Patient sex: M
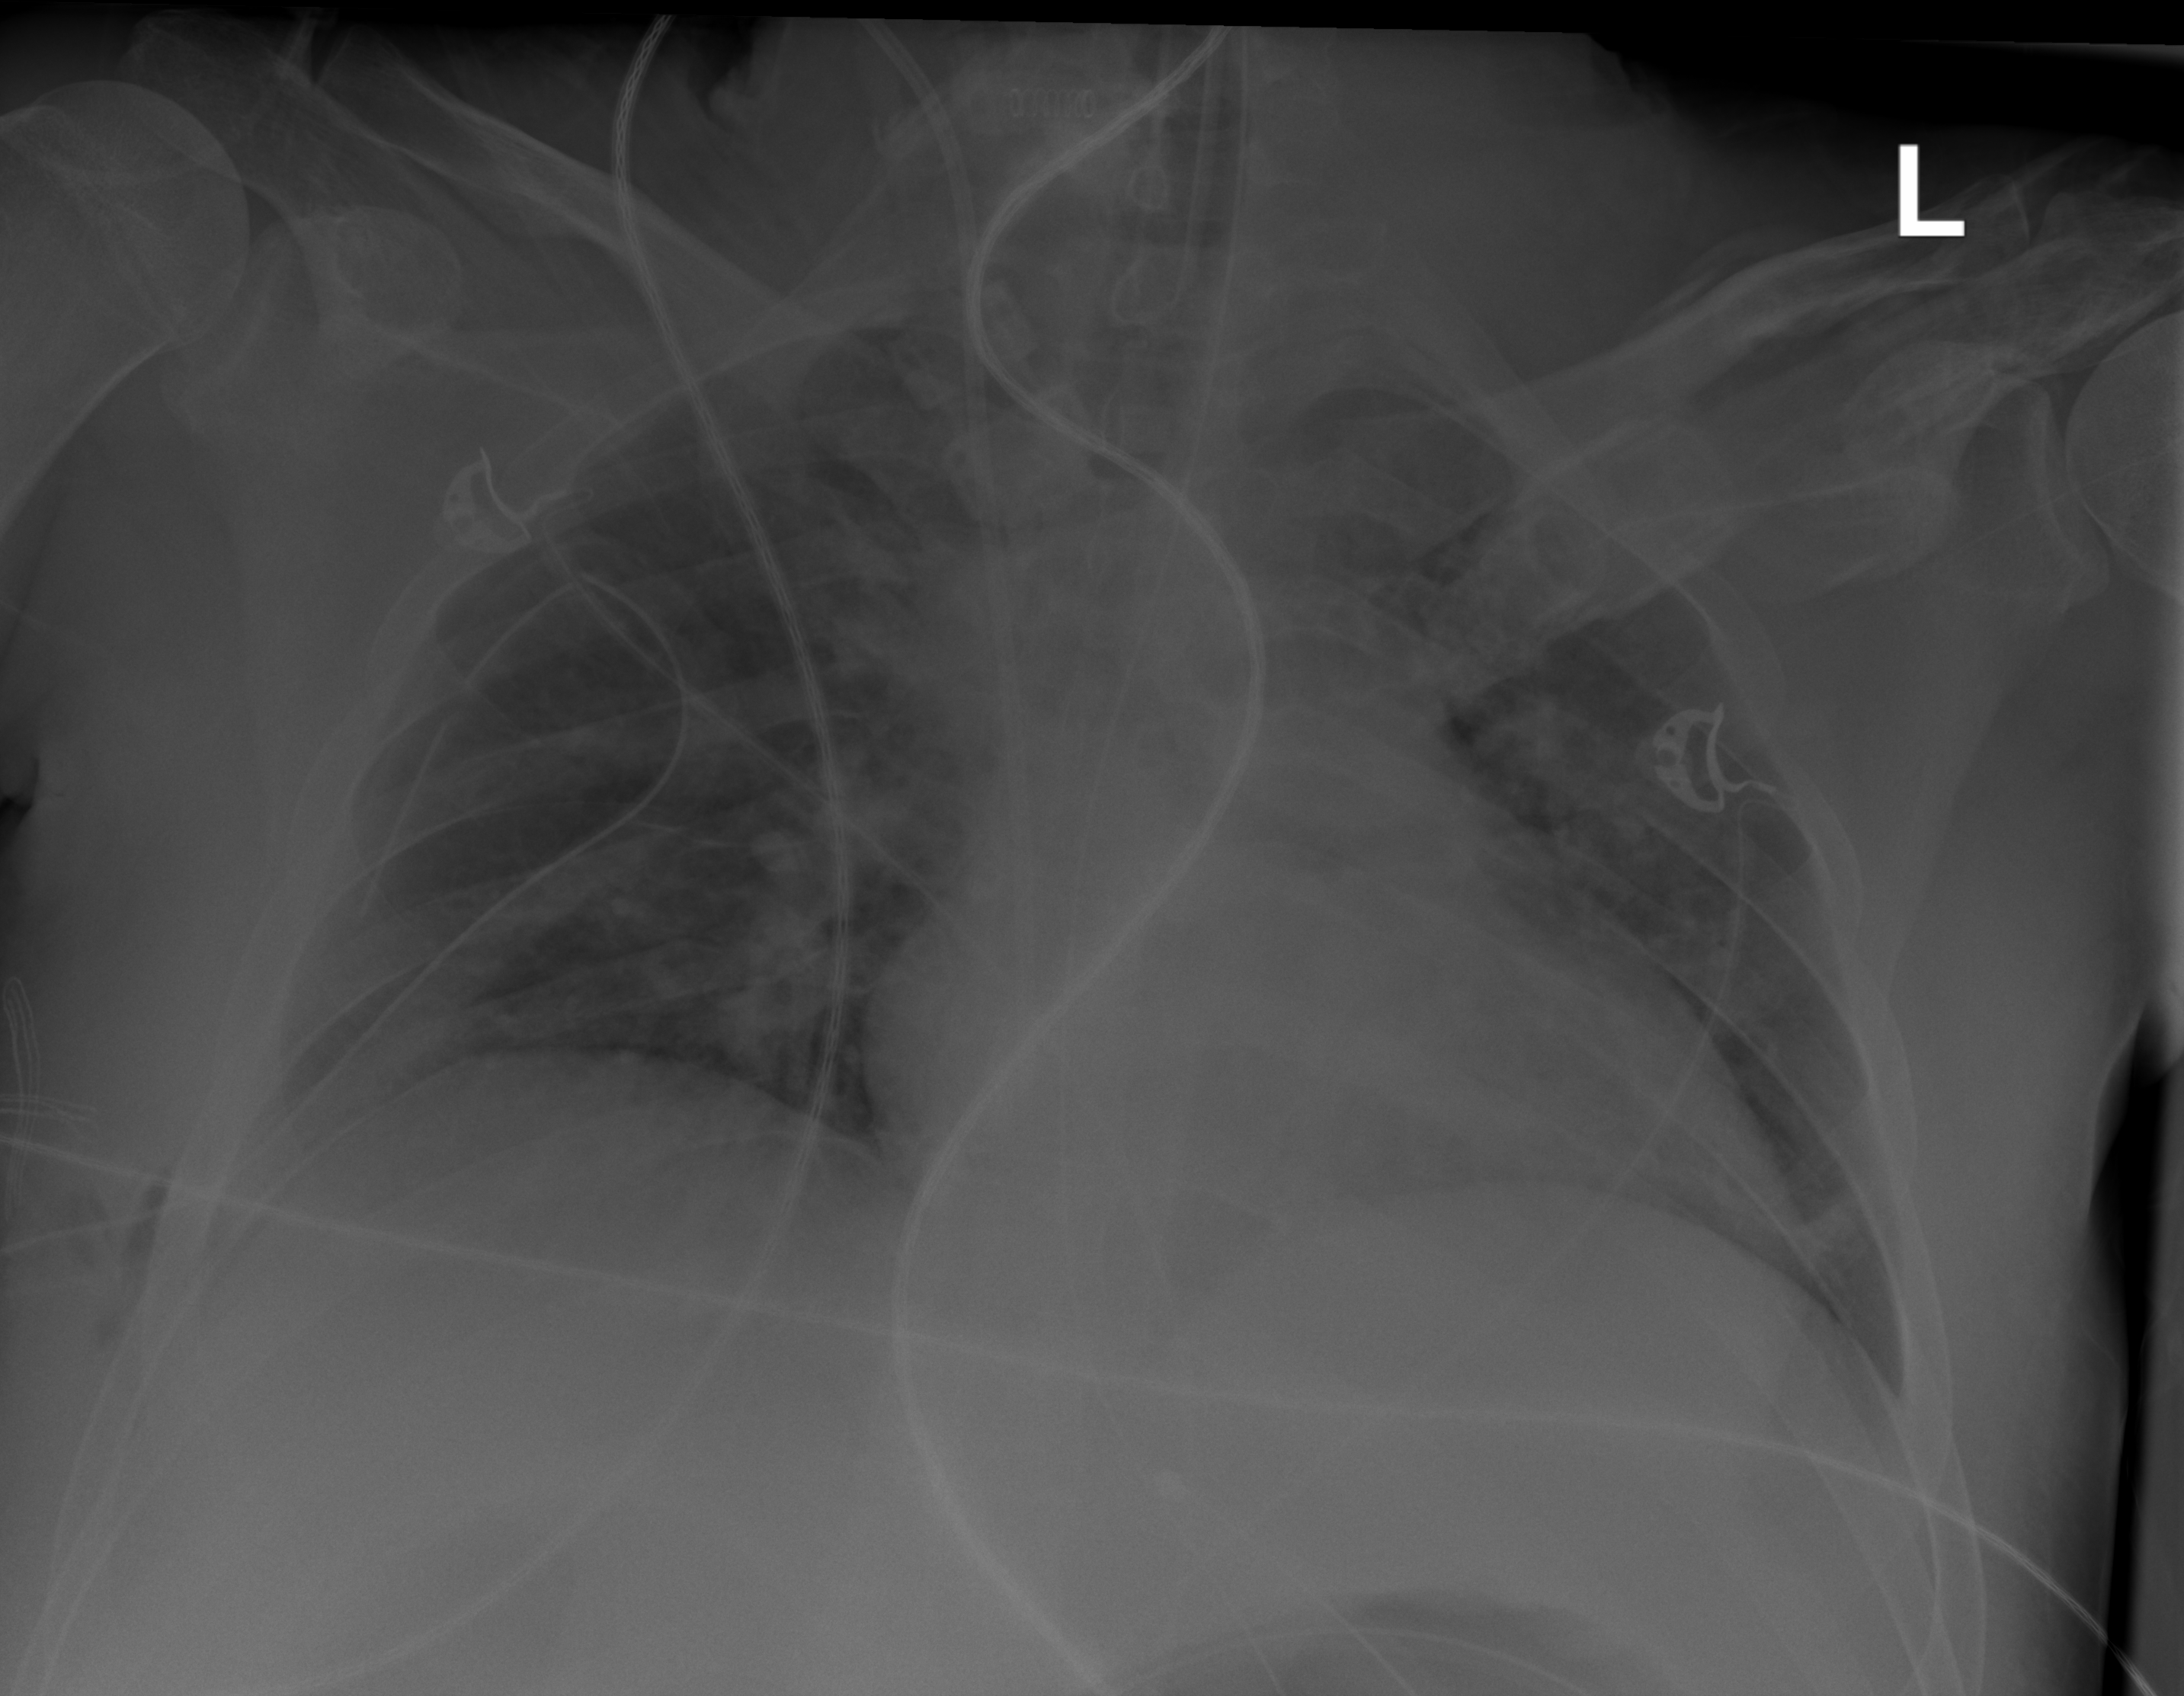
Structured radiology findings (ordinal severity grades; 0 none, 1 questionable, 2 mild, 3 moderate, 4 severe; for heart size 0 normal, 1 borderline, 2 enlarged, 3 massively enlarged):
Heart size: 1
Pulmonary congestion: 1
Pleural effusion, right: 2
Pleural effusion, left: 1
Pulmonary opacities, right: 2
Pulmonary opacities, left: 2
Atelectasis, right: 2
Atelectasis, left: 2